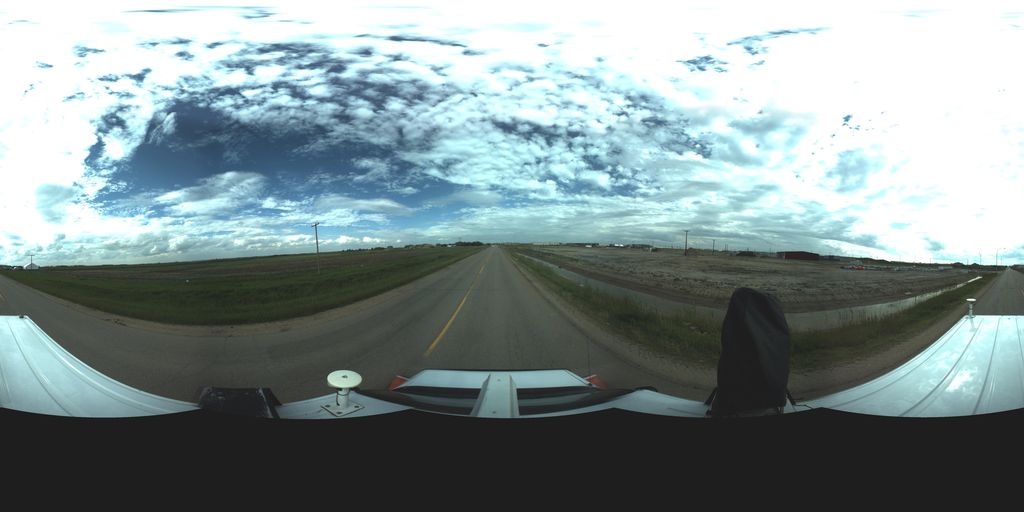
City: saskatoon